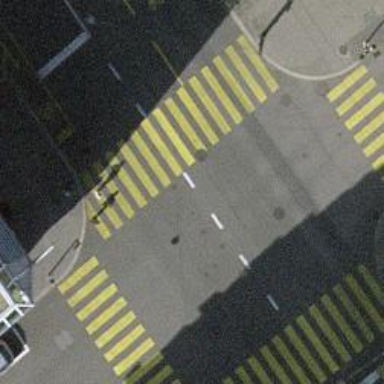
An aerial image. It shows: Crossing with traffic signals.